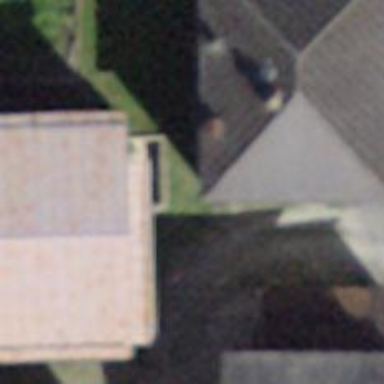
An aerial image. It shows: Simple house.